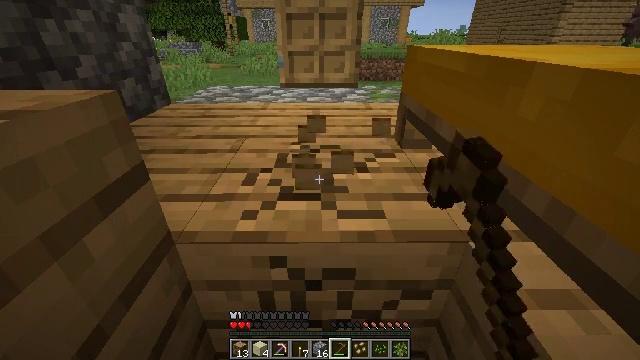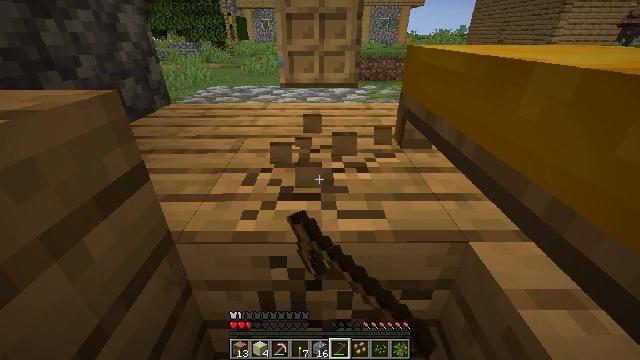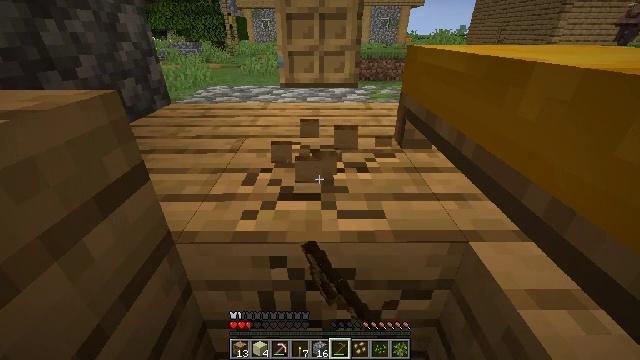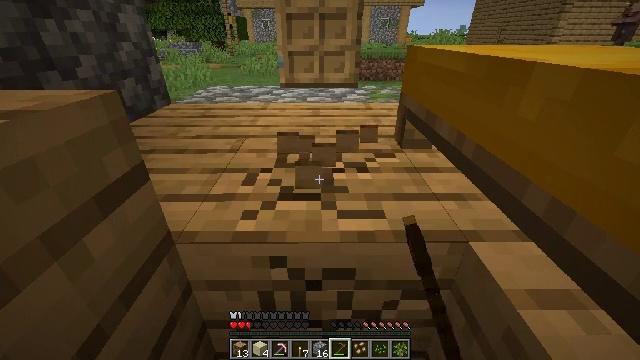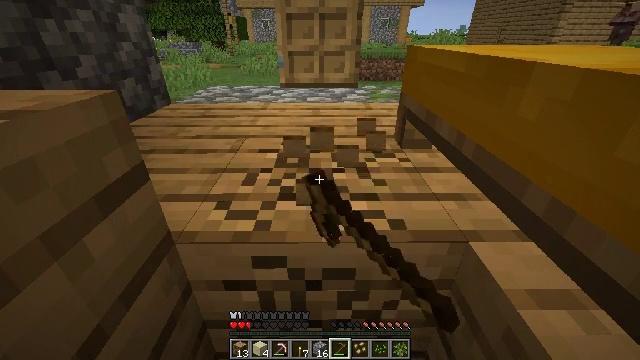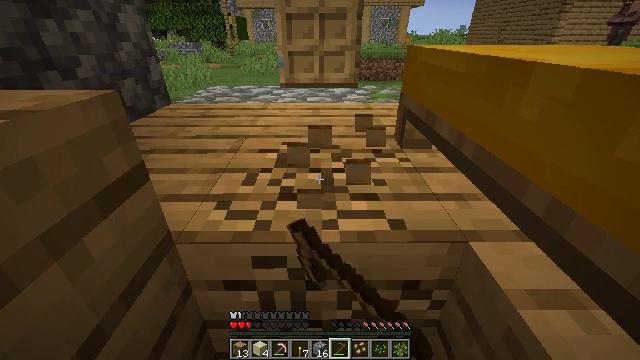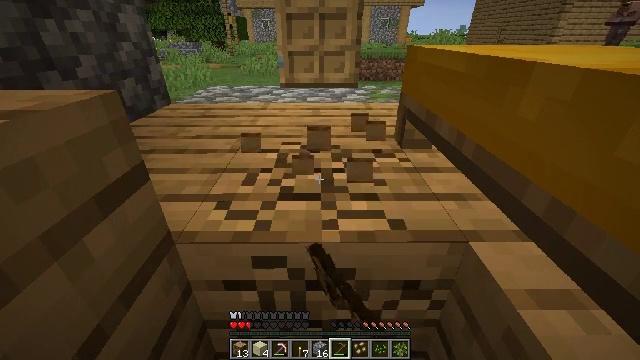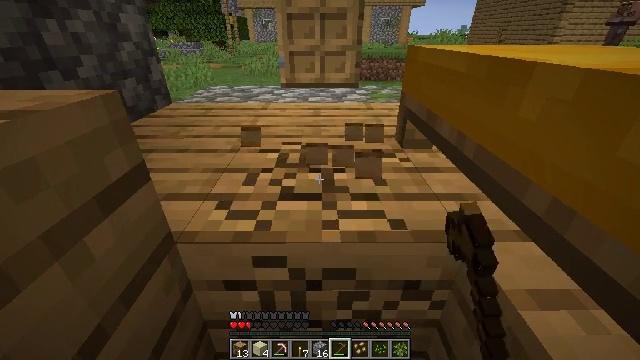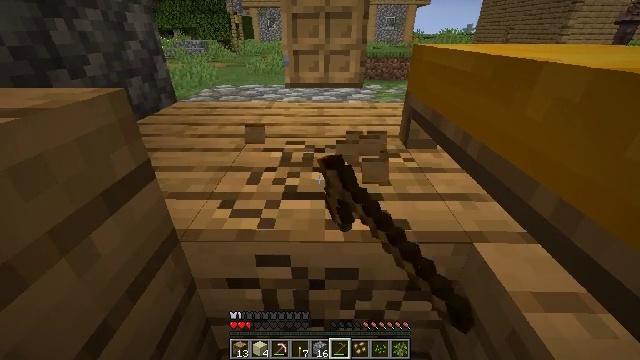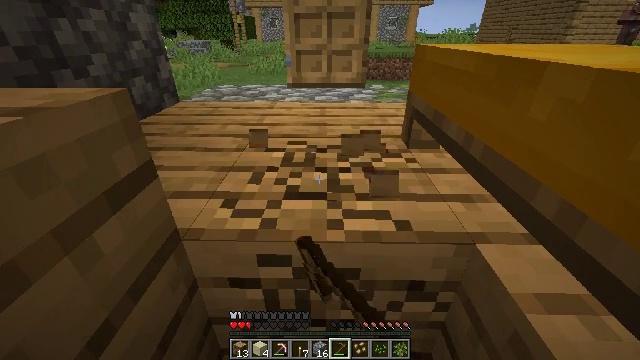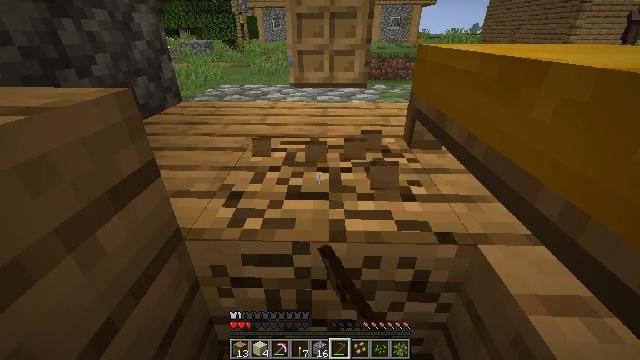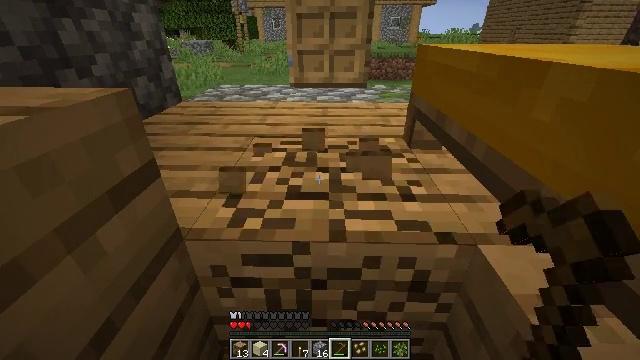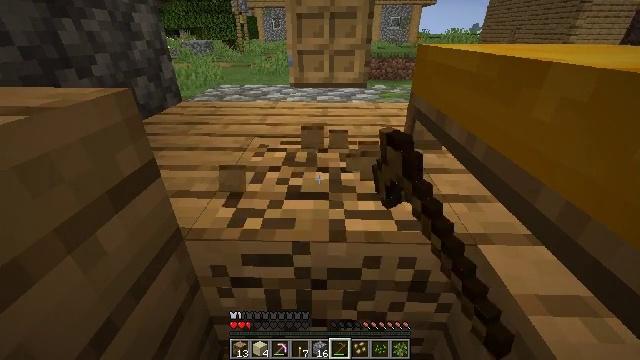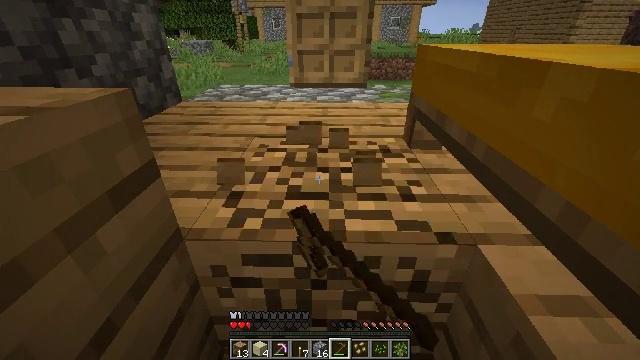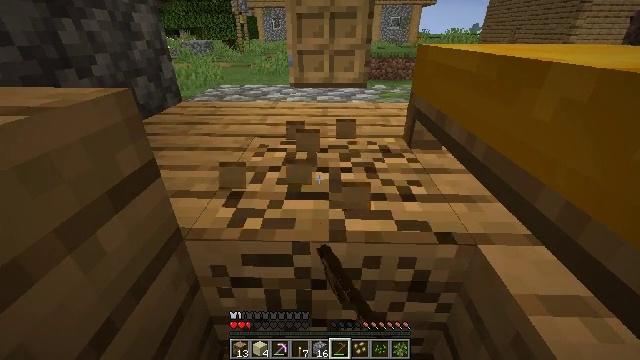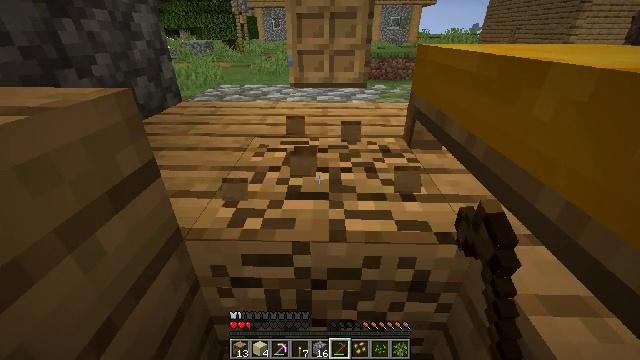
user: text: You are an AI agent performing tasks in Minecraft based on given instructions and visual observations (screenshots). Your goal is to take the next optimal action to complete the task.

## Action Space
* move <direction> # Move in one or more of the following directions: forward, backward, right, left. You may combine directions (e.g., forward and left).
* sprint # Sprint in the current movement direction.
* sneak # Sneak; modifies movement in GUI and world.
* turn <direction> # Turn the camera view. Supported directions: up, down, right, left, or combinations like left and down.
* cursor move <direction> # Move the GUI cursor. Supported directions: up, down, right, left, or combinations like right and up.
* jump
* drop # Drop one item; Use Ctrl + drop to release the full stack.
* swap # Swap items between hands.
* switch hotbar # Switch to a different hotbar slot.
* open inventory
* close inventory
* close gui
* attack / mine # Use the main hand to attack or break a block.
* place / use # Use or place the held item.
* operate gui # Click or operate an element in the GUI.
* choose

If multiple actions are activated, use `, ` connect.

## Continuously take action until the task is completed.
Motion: motion action
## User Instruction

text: Attack the oak planks to recycle it.
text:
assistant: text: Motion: attack / mine
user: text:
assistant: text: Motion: attack / mine
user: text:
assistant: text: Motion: attack / mine
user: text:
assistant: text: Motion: attack / mine
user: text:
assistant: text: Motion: attack / mine
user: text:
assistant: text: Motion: attack / mine
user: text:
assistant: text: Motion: attack / mine
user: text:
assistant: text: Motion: attack / mine
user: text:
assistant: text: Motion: attack / mine
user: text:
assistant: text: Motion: attack / mine
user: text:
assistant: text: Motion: attack / mine
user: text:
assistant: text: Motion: attack / mine
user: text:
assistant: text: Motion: attack / mine
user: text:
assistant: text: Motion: attack / mine
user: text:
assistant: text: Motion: attack / mine
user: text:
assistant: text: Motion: attack / mine
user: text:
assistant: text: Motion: attack / mine
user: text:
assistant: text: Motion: attack / mine
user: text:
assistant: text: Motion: attack / mine
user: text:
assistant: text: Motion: attack / mine
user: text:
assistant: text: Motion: attack / mine
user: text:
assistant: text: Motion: move forward, turn left and down, attack / mine
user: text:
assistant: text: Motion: move forward, turn left and down, attack / mine
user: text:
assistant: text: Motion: move forward, turn left, attack / mine
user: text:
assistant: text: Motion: move forward, turn left and down, attack / mine
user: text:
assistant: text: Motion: turn left, attack / mine
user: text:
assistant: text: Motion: turn left and down, attack / mine
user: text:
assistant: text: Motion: turn left and down, attack / mine
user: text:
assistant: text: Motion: attack / mine
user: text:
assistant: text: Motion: attack / mine